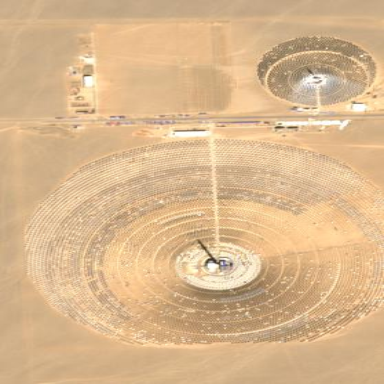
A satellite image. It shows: Solar power plant enclosed by fence.